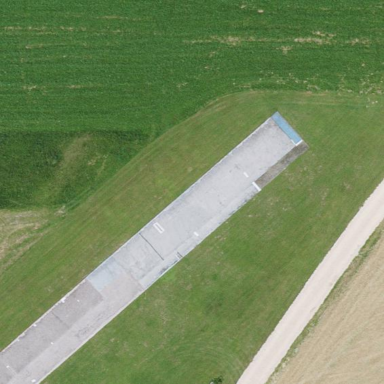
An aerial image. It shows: Asphalt pitch designated for model aerodrome activities.